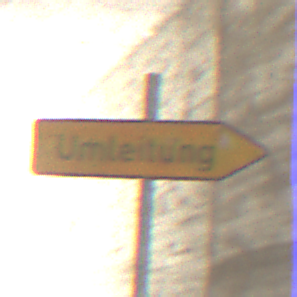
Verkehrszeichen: UmleitungswegweiserRechtsweisend
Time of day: Midday
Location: Roofed (Tunnel)
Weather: NotSpecified
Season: NotSpecified
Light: Natural